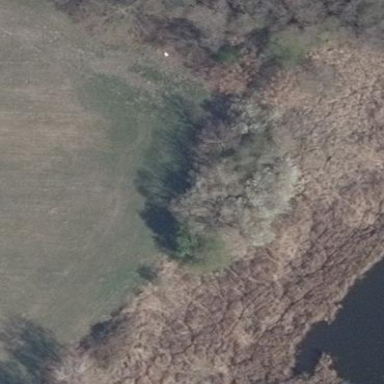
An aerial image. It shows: Wetland area characterized by wet meadow.